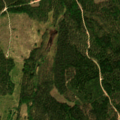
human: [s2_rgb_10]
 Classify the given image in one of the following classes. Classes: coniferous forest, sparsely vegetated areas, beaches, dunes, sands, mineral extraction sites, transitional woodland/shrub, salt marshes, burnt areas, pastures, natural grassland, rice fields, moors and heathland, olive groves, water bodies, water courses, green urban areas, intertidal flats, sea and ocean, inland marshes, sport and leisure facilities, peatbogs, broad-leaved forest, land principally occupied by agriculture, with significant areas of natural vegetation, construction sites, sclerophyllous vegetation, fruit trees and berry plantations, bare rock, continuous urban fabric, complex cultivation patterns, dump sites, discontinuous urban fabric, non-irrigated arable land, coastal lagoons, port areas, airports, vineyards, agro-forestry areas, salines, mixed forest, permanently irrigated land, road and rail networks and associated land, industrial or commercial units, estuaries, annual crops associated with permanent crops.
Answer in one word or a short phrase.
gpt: coniferous forest, mixed forest